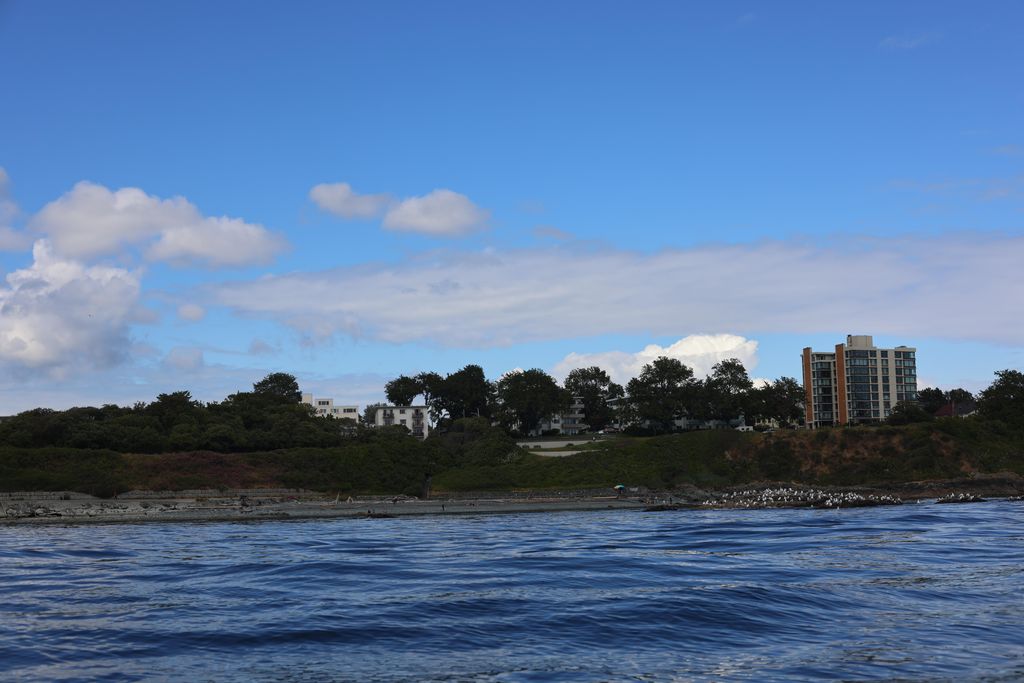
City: victoria